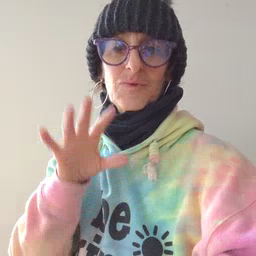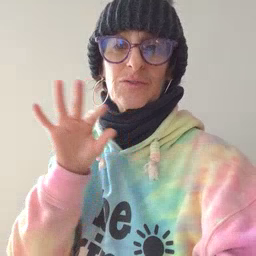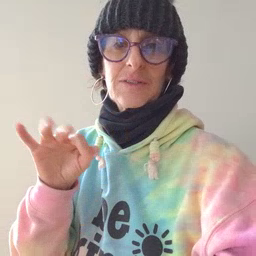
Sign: frenchfries